Question: I have used Bootstrap affix to create a fixed position div that behaves similar to the "How to Format" and "Similar Questions" div that appears when you ask a new question in Stackoverflow. It works fine when I load the page the first time, but if I scroll quite far down the page, navigate away, and then return to the page with the back button, the affixed div will sometimes be affixed in the wrong place, and sometimes the fixed positioning will break and it will simply return to its normal place in the document.
Is there something wrong with how I am implementing affix?
Document layout ('#engage' is the affixed div). It should not scroll over '#title' or '#footer':

'''
$('#engage').affix({
offset: {
top: $('#donation-content').offset().top,
bottom: function () {
return (this.bottom = $('.footer').outerHeight(true))
}
}
});
'''
'''
#engage.affix {
position: fixed;
top: 0;
}
@media(max-width:767px){
#engage.affix {
position: static;
}
}
'''
You can find example code at <URL>. Errors tend to happen if you scroll to the bottom of the page, click on "Go somewhere else", then click on the back button. Violent scrolling up and down will also tend to break it.
Adding an '.affix-bottom' class to the css with absolute positioning goes some way to fixing it. At least now when it's 'broken' the div just sticks to the bottom of its scrolling range. When I scroll back to the top, it resumes it's correct fixed position again. But it's still not what I'd call stable.
'''
#engage.affix-bottom {
position: absolute;
}
'''
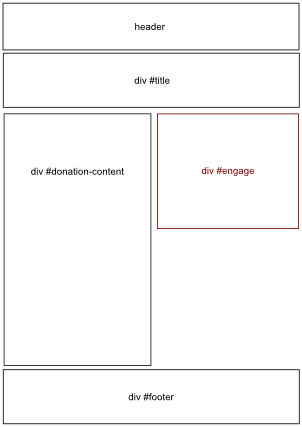
Answer: I think that the problem I was experiencing was due to a mismatch between the top and bottom offset values, leading to the affix plugin not knowing what state it should be in. It may be a bug in the affix plugin or how it is applied (read more at <URL>. It also seems to manifest differently in different browsers.
In my case I could only solve it by removing the bottom offset:
'''
$('#engage').affix({
offset: {
top: $('#donation-content').offset().top
}
});
'''
This does mean that the fixed div can overlap the footer in some situations, which is not ideal but it is more stable. I am marking this as the accepted answer for now, because it does solve the problem, though it does leave unfortunate side-effects.